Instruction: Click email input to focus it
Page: traveler
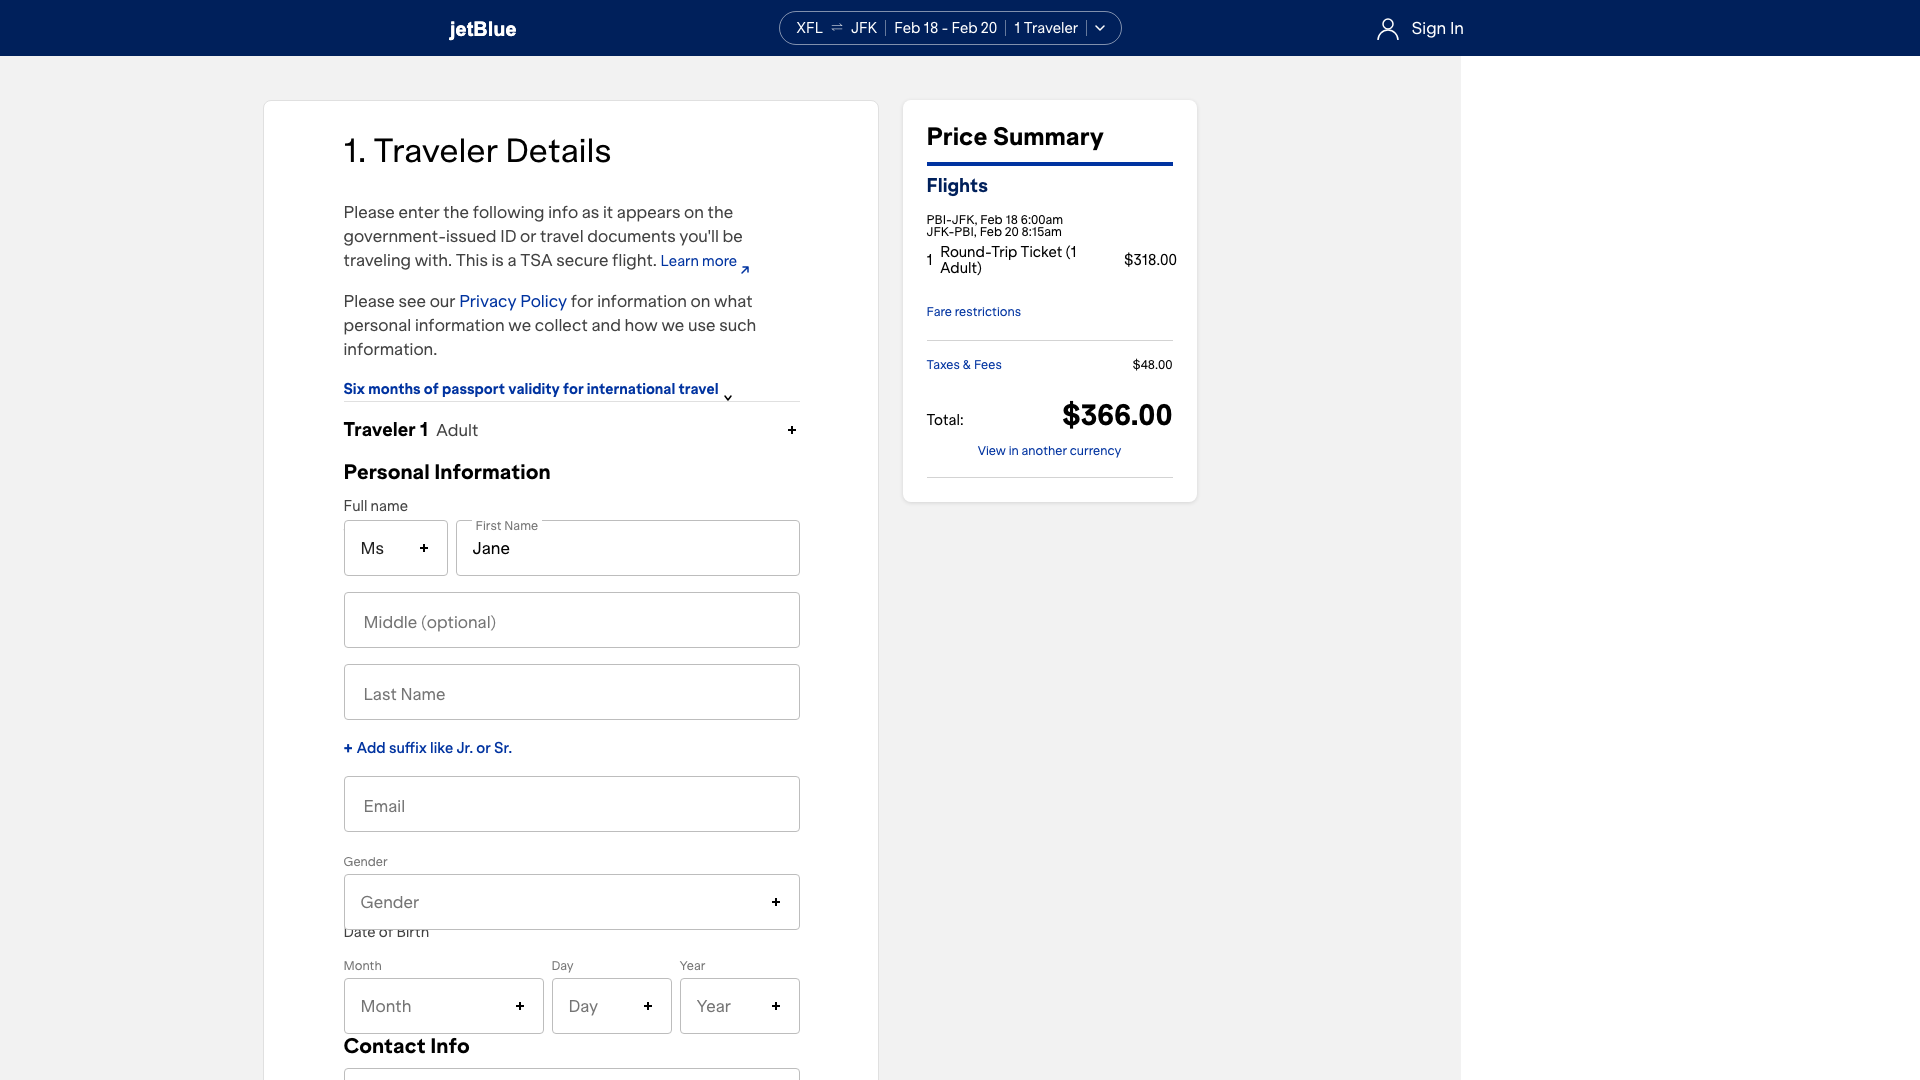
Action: click